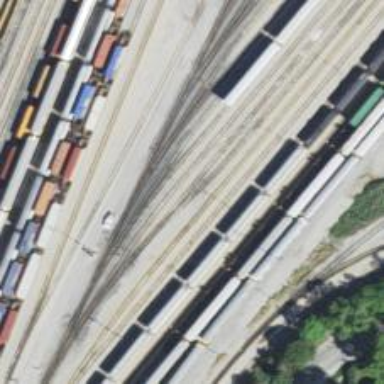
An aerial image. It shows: Railway yard used for servicing trains.